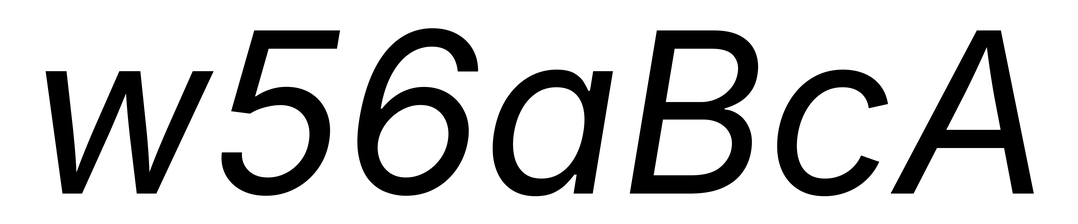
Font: Inter-Italic_Italic